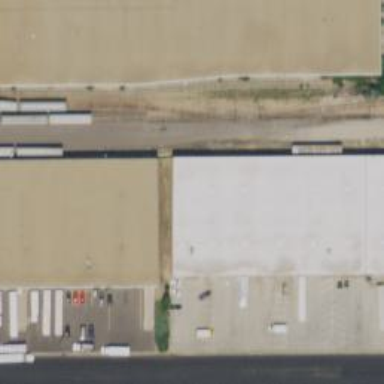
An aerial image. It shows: Railway yard used for servicing trains.